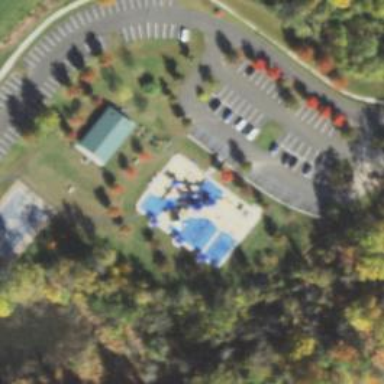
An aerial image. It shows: Playground area for leisure land.